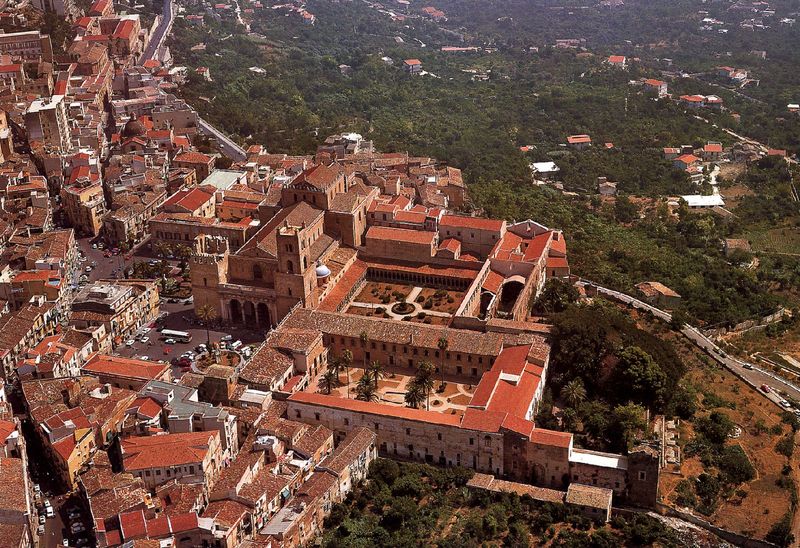
Titel: Kathedrale von Monreale; Dom von Monreale; Kathedralenkloster
Standort: Monreale (EU - I - Sizilien)
Schlagwörter: stadt, strasse, anlage, dach, gebäude, rot, stein, hügel, kirche, wald, dachziegel, turm, garten, italien, hang, hof, platz, vogelperspektive, rundbogen, palme, foto, luftaufnahme, innenhof, ruine, burg, kloster, türme, palast, kathedrale, portal, schloß, romanik, tur, autos, säulengang, kreuzgang, plätze, zitadelle, bus, städchen, carree